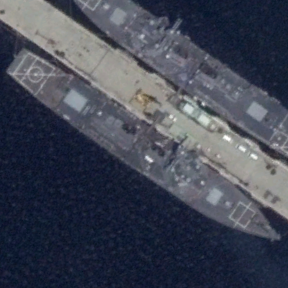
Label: destroyer